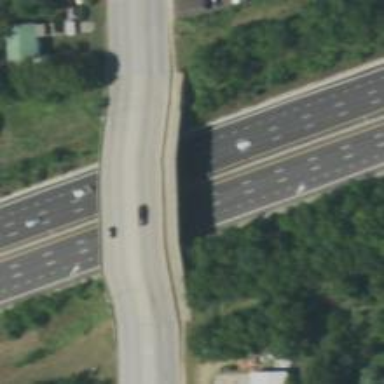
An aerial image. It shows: Toll gantry on the road.